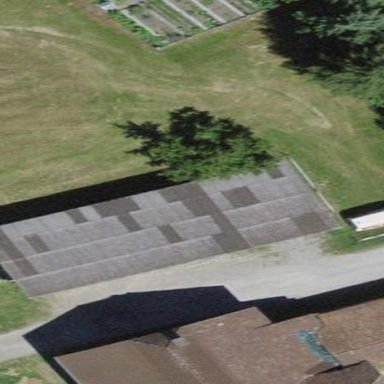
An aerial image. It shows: Shed building.